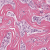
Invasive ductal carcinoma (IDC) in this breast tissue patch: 1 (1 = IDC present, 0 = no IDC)